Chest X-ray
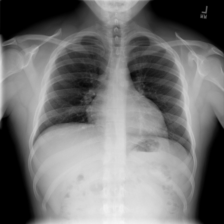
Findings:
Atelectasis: negative
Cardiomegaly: negative
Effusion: negative
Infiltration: negative
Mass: negative
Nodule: negative
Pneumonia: negative
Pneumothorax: negative
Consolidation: negative
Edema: negative
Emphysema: negative
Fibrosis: negative
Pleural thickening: negative
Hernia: negative